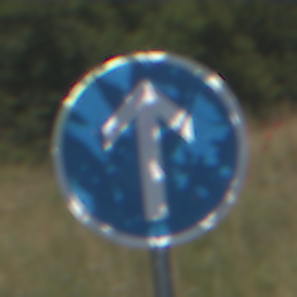
Verkehrszeichen: VorgeschriebeneFahrtrichtungGeradeaus
Umgebung: Outdoor, Nature
Tageszeit: Midday
Wetter: Clear
Licht: Natural
Jahreszeit: NotSpecified
Kontrast: HighContrast